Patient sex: F
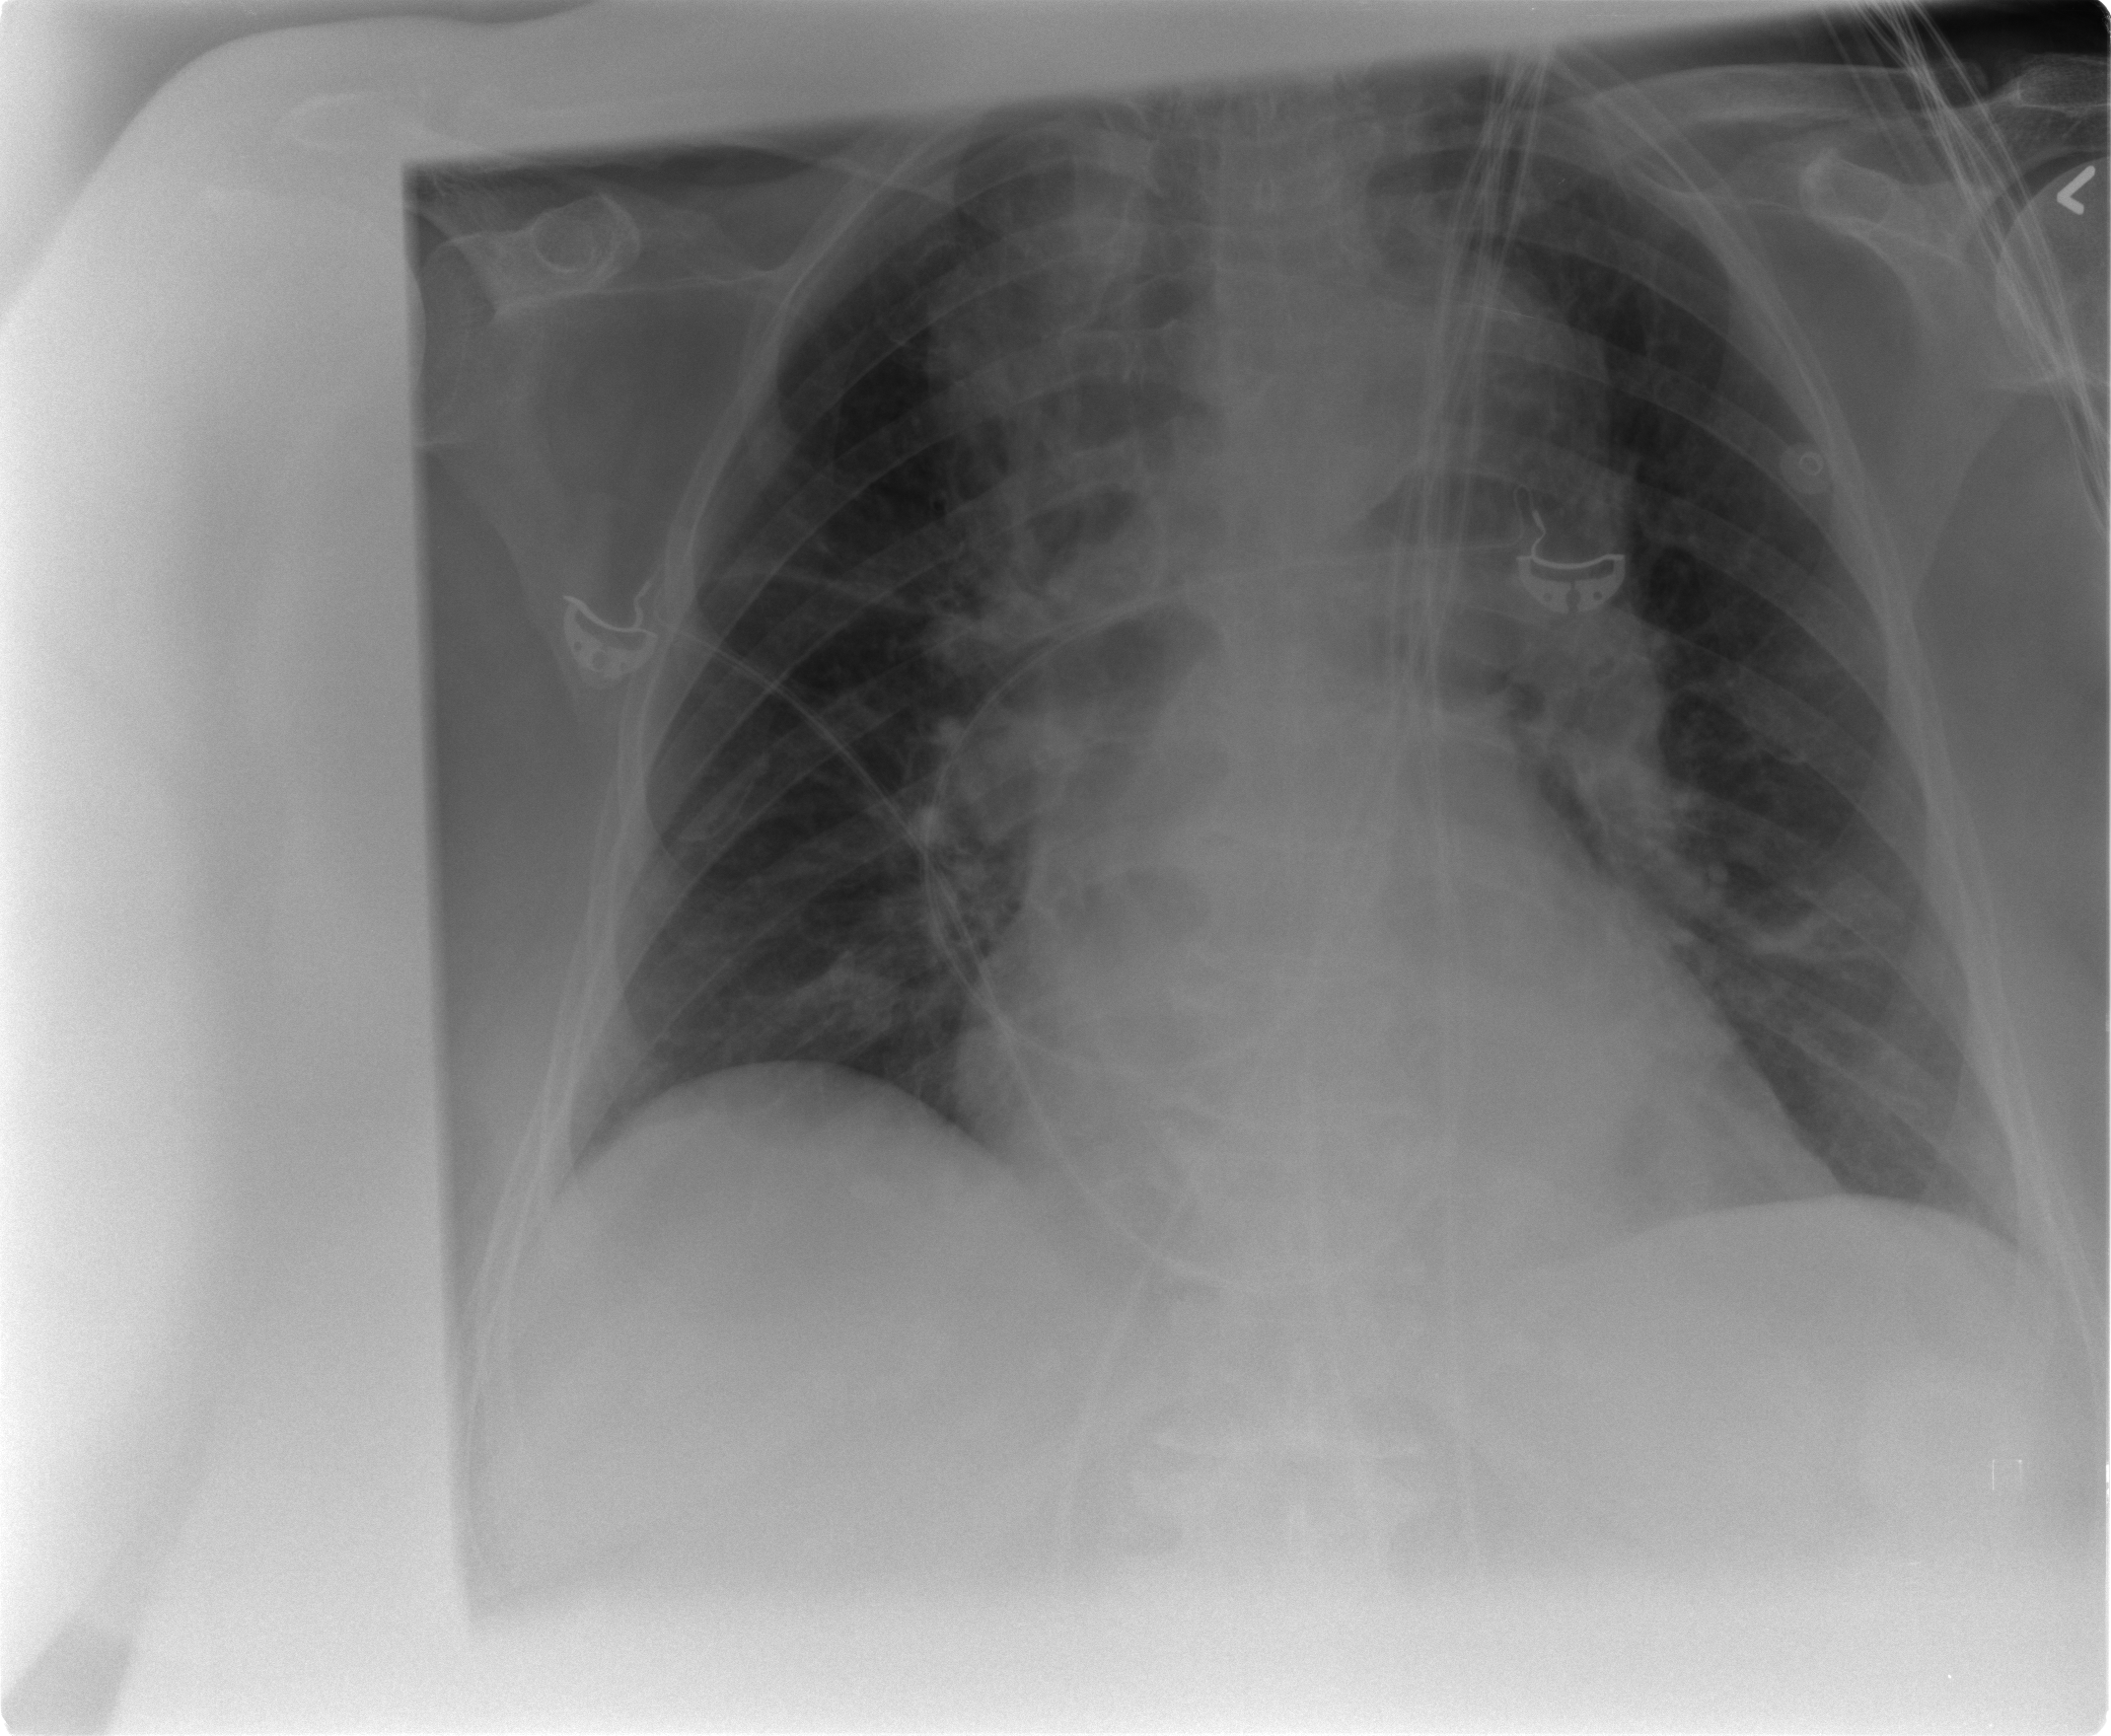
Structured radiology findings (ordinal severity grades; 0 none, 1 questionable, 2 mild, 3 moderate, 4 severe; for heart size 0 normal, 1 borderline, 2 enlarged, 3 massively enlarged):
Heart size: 0
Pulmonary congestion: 1
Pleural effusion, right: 0
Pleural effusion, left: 2
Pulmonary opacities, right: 0
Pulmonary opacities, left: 2
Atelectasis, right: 2
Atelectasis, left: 2